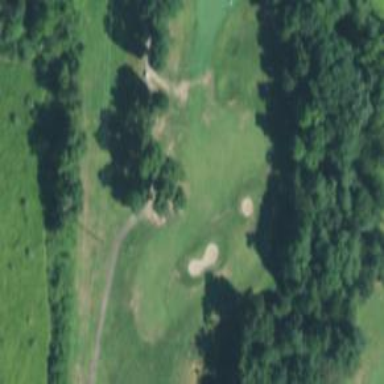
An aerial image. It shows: Golf hole.